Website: apple
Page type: payment
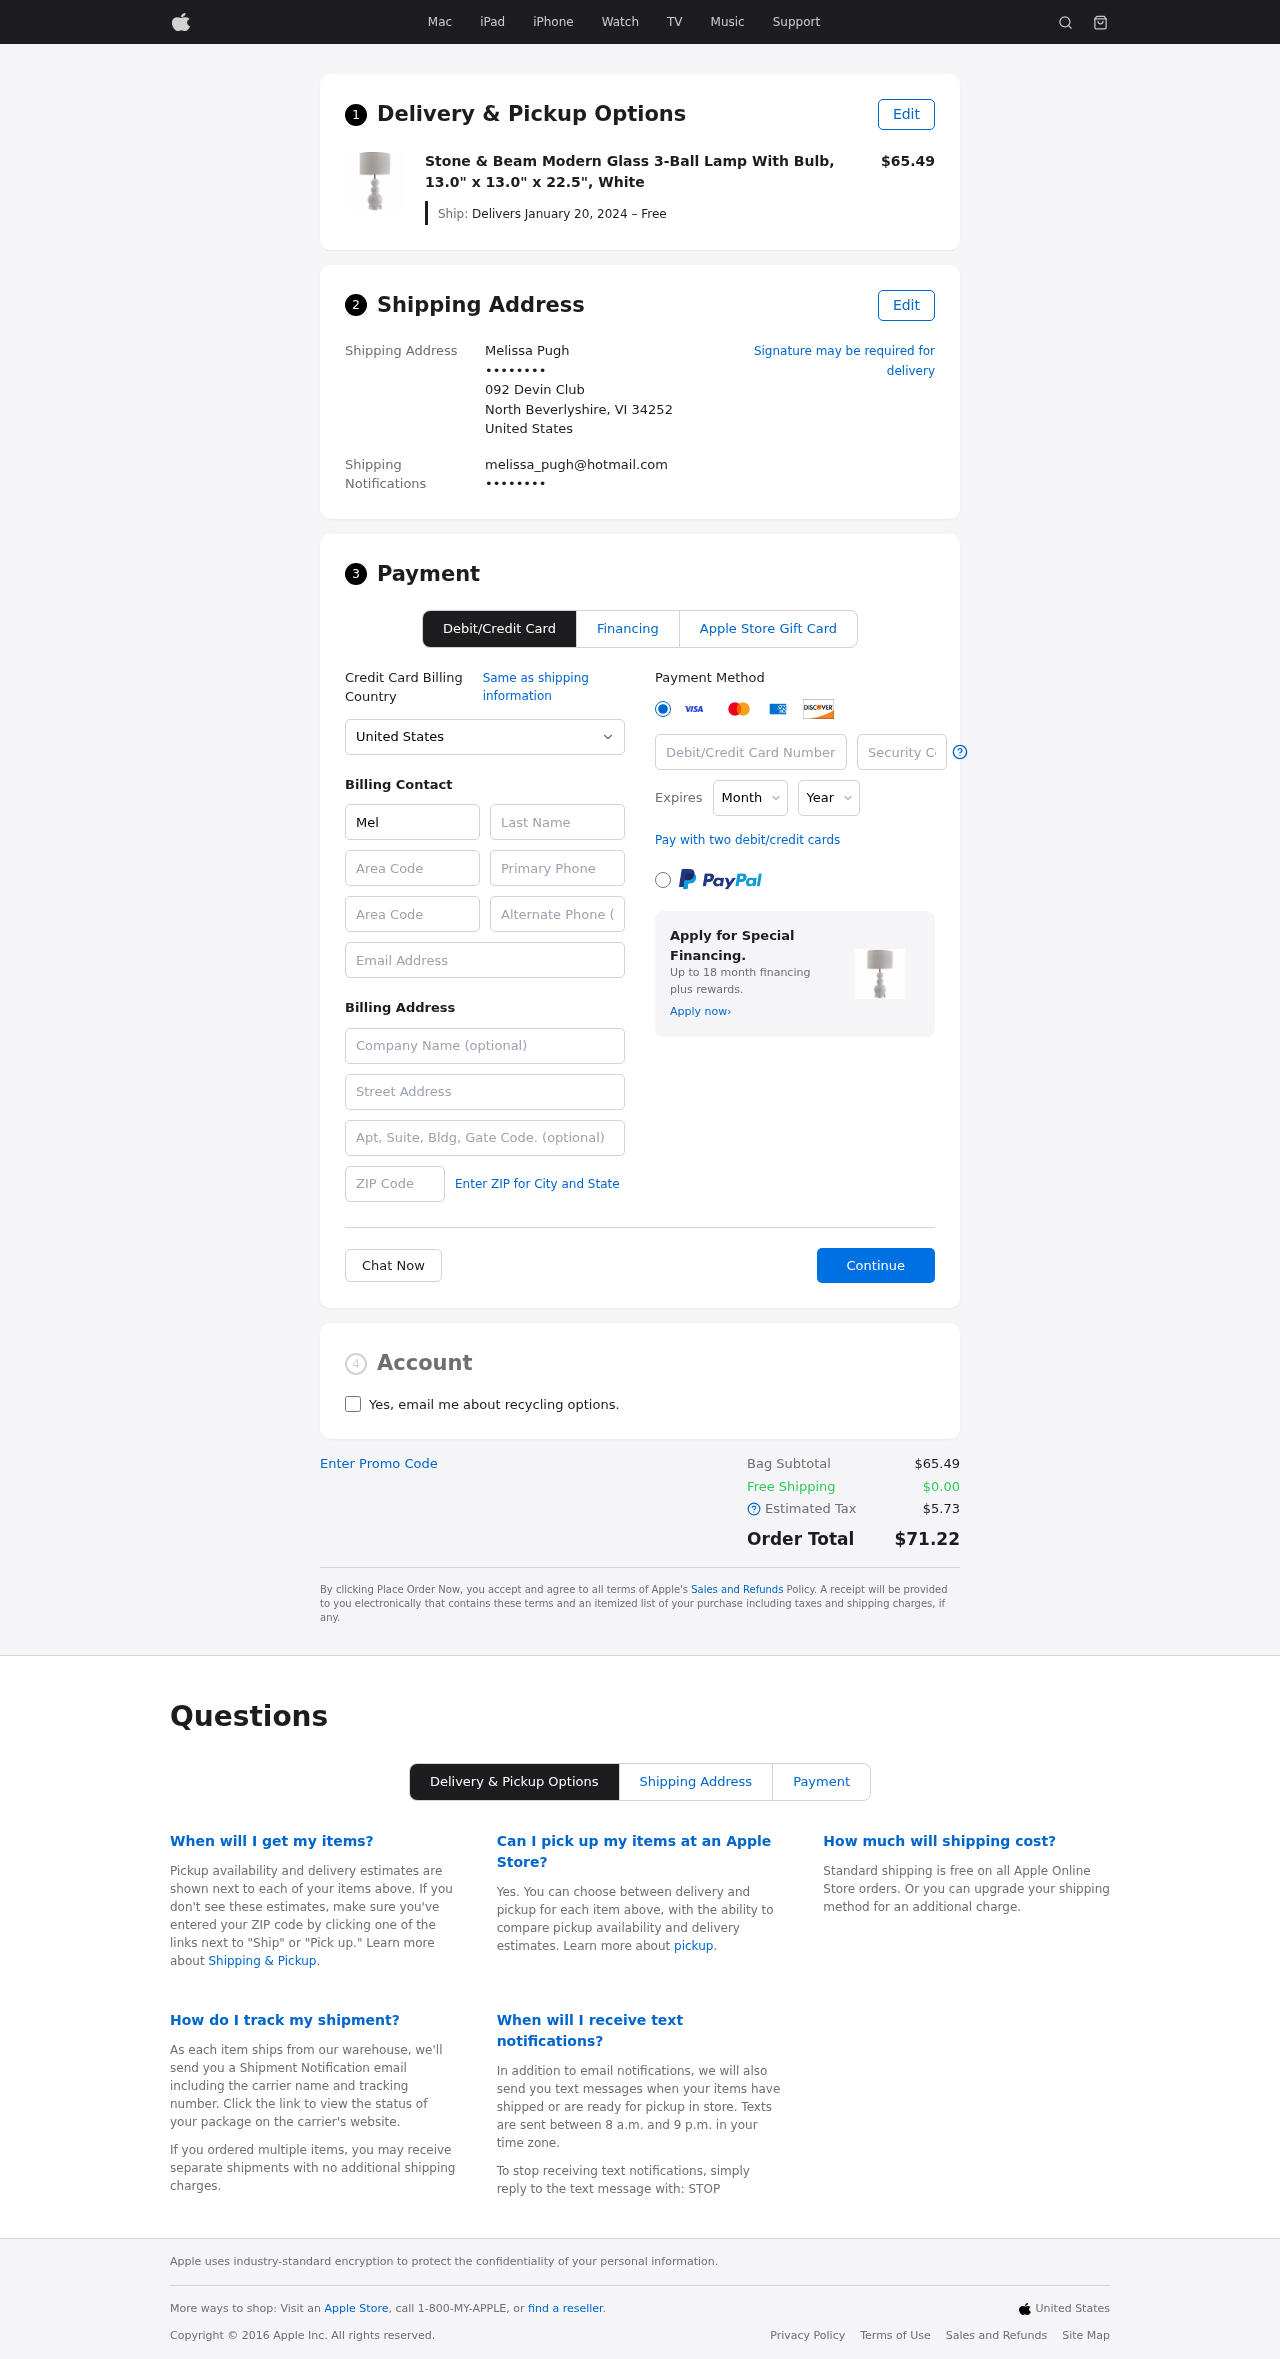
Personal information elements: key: PII_CARD_CVV
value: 701
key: PII_CARD_EXPIRY_MONTH
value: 09
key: PII_CARD_EXPIRY_YEAR
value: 28
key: PII_CARD_NUMBER
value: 6011 8970 5315 5860
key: PII_CITY_STATE_ZIP
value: North Beverlyshire, VI 34252
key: PII_COUNTRY
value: United States
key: PII_EMAIL
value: melissa_pugh@hotmail.com
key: PII_EMAIL2
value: melissa_pugh@hotmail.com
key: PII_FIRSTNAME
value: Melissa
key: PII_FULLNAME
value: Melissa Pugh
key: PII_LASTNAME
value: Pugh
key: PII_PHONE3
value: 2869853691
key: PII_PHONE_AREA
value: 286
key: PII_SECURITY_CODE
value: WJ44
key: PII_STREET
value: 092 Devin Club
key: PII_PHONE
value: ••••••••
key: PII_PHONE2
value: ••••••••
Product elements: key: PRODUCT1_NAME
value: Stone & Beam Modern Glass 3-Ball Lamp With Bulb, 13.0" x 13.0" x 22.5", White
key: PRODUCT1_PRICE
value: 65.49
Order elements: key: ORDER_DELIVERY_DATE
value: Delivers January 20, 2024 – Free
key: ORDER_SUBTOTAL
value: $65.49
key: ORDER_SHIPPING_COST
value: $0.00
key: ORDER_TAX
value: $5.73
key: ORDER_TOTAL
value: $71.22